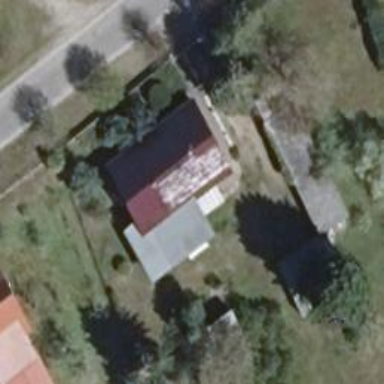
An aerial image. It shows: Flat-roofed grey house.